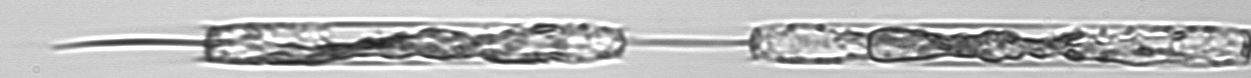
Label: Ditylum_brightwellii